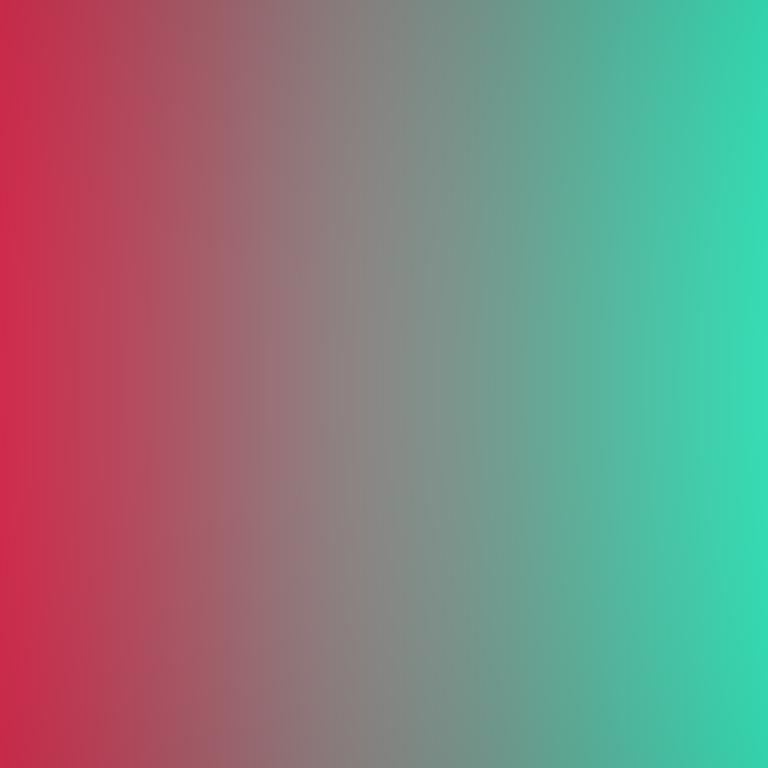
Abstract light effect, smooth gradient from deep red to bright teal, calm atmosphere, soft blend, no room, no furniture, no objects.